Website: crate-barrel
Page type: account-dashboard
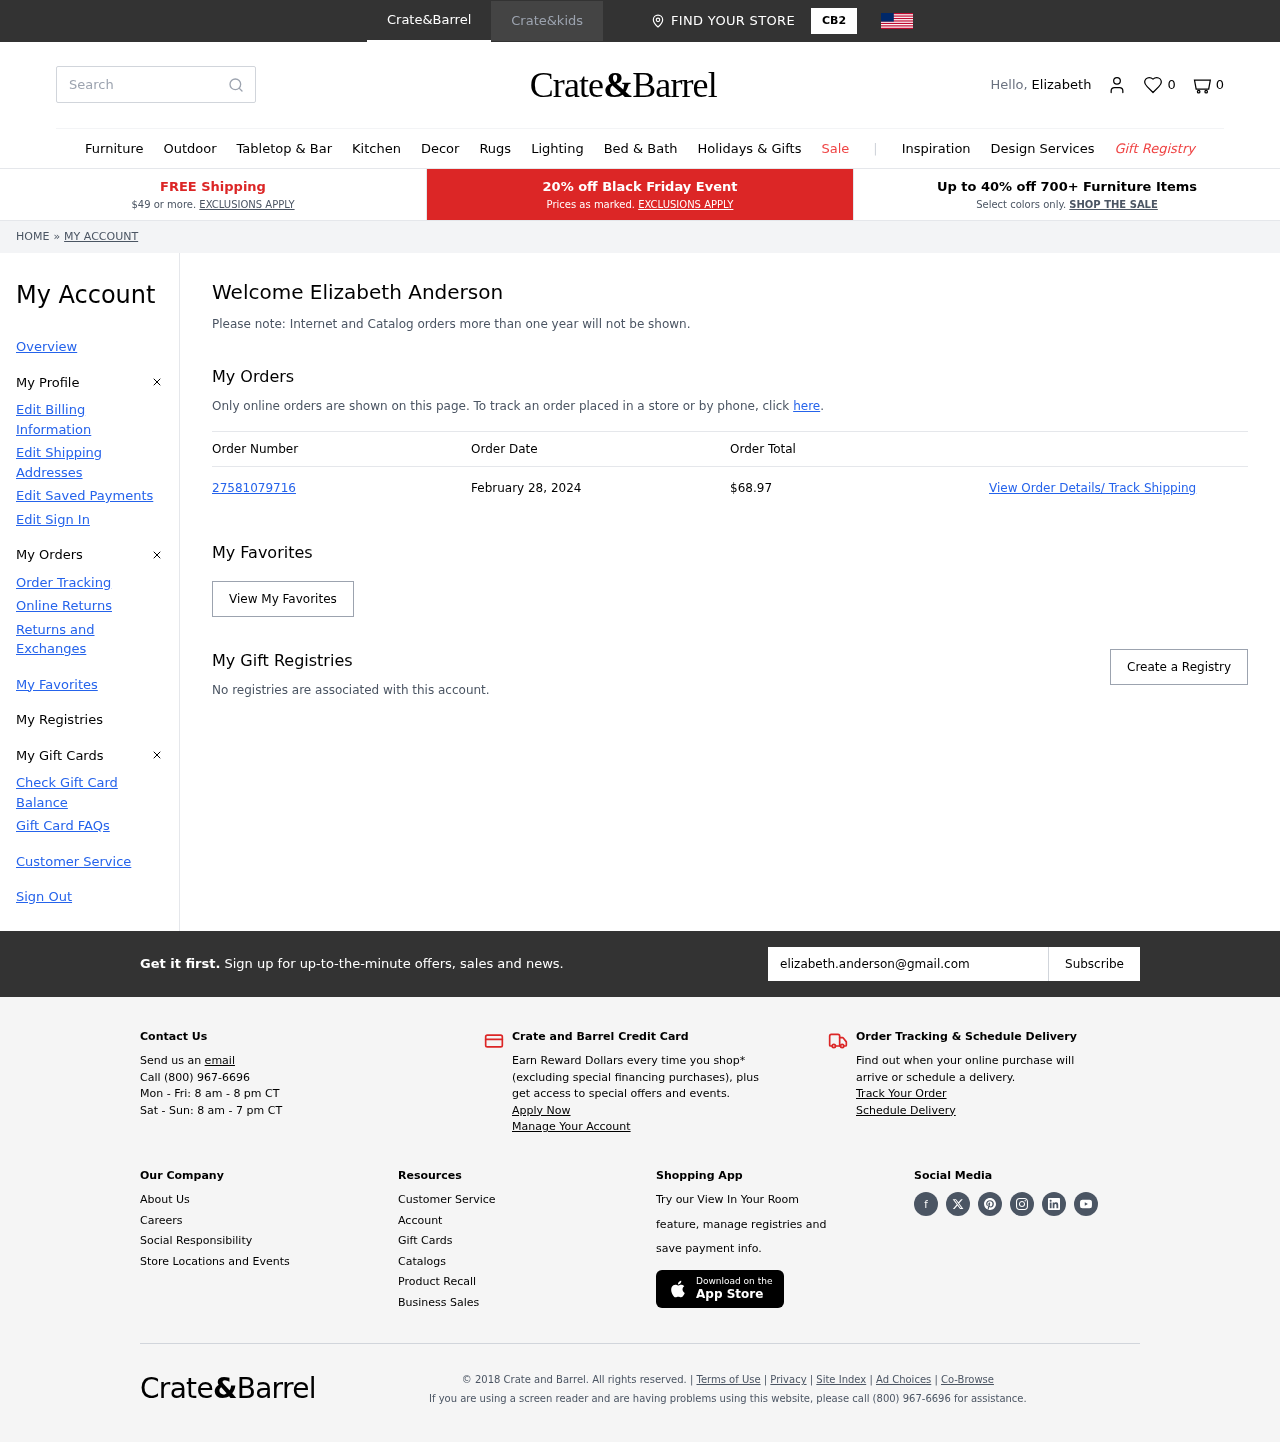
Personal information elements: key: PII_EMAIL
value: elizabeth.anderson@gmail.com
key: PII_FIRSTNAME
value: Elizabeth
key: PII_FULLNAME
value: Elizabeth Anderson
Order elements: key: ORDER_NUM_ITEMS
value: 0
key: ORDER_NUMBER
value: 27581079716
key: ORDER_DATE
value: February 28, 2024
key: ORDER_TOTAL
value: $68.97
Search elements: key: HEADER_SEARCH
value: Search
Other elements: key: FAVORITES_COUNT
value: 0